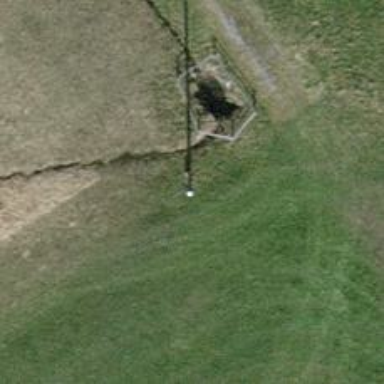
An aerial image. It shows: Power pole.